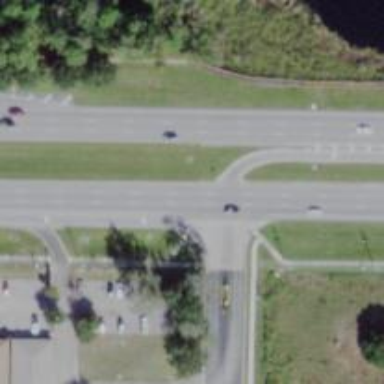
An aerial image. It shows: Primary link road with asphalt surface.